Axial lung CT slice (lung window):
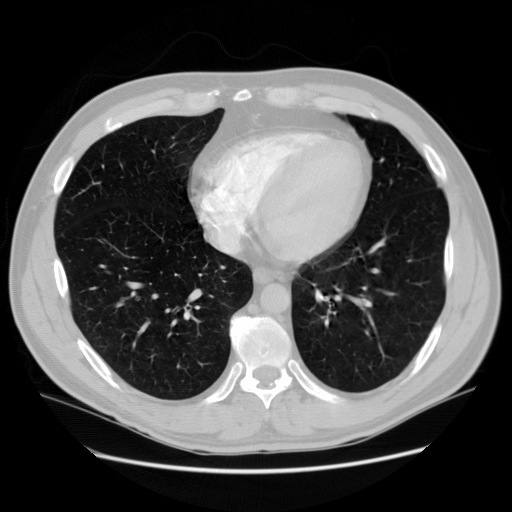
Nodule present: no